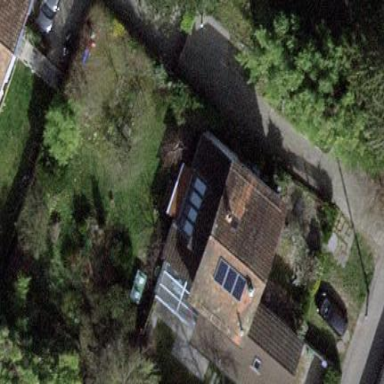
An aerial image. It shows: Garden enclosed by fence.